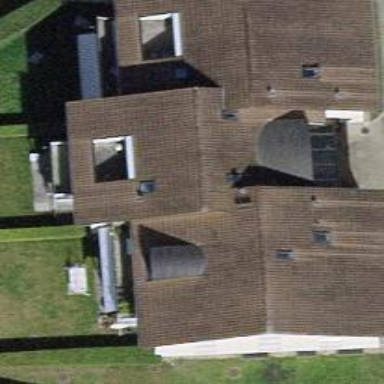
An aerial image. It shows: Residential building with flat roof.